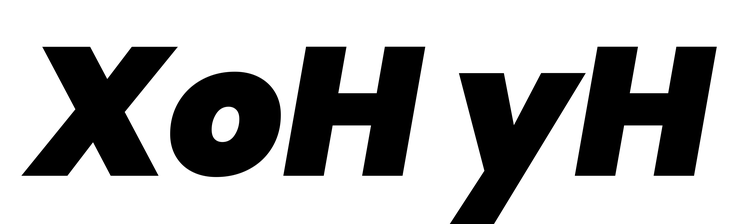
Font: Poppins-BlackItalic